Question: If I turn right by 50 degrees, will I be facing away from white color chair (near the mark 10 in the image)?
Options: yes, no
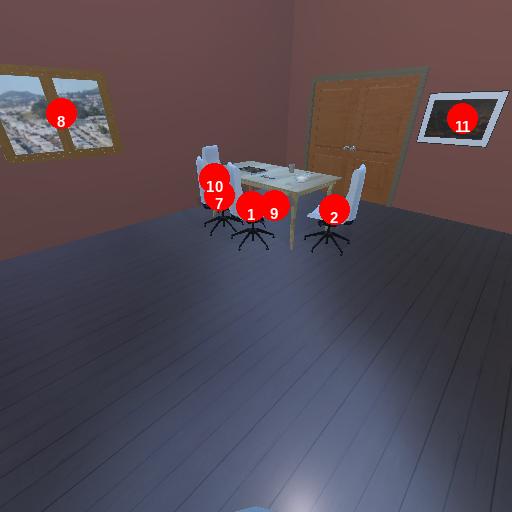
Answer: yes